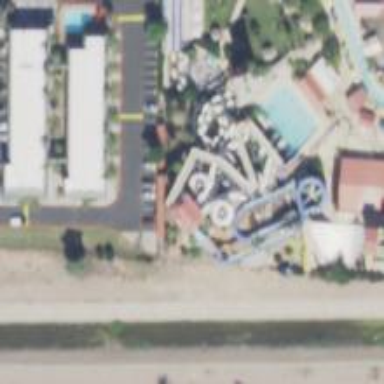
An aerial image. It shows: Water slide attraction.